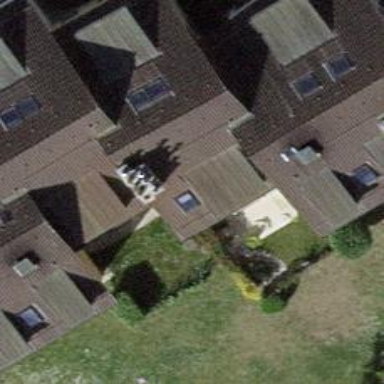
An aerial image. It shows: Image showing building with apartments.